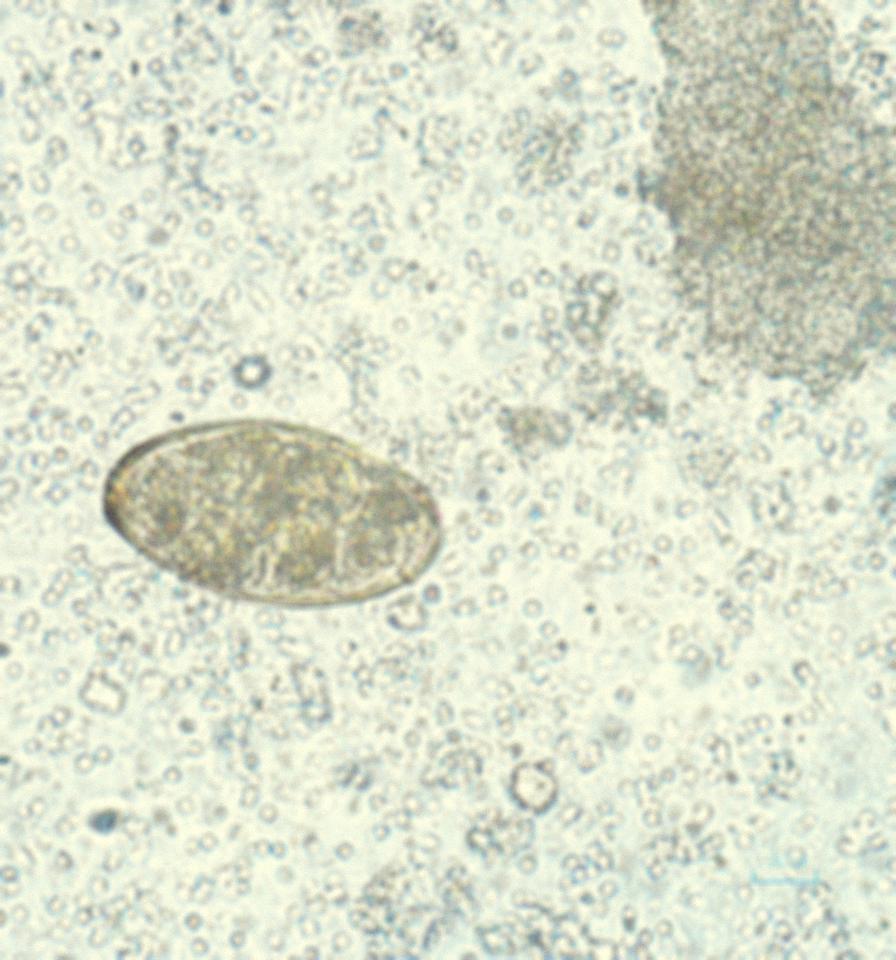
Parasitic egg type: Paragonimus spp